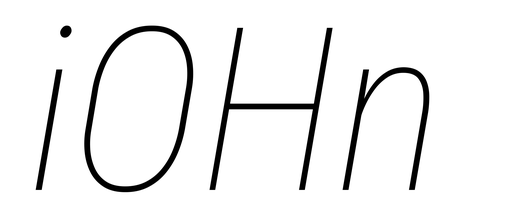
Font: Roboto-Italic_Condensed_Thin_Italic